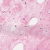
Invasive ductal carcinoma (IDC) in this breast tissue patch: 0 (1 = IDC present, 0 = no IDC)